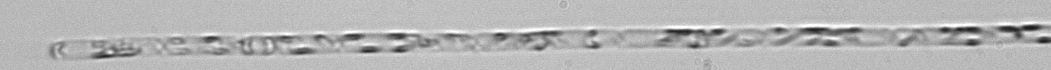
Label: Dactyliosolen_fragilissimus